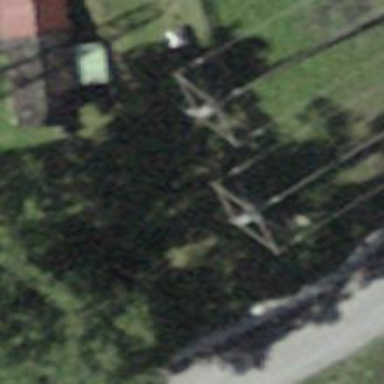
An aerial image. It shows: Termination power tower.